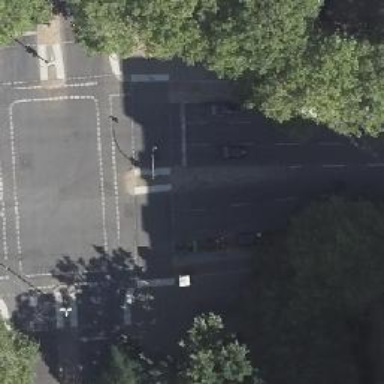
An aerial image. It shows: Crossing with traffic signals.